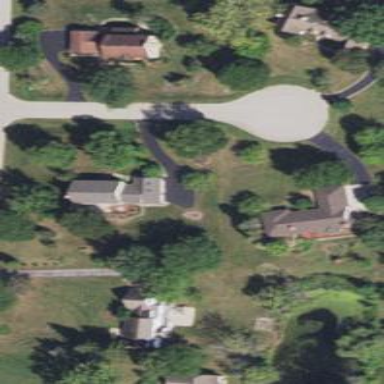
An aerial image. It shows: Driveway.